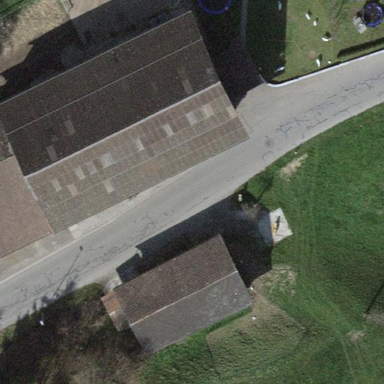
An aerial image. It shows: Farm auxiliary building.